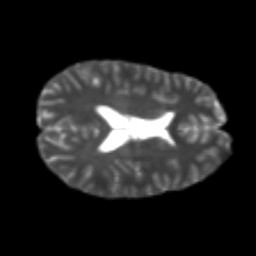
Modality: T2w
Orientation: axial
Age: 20
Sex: male
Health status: healthy
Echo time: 0.074 s